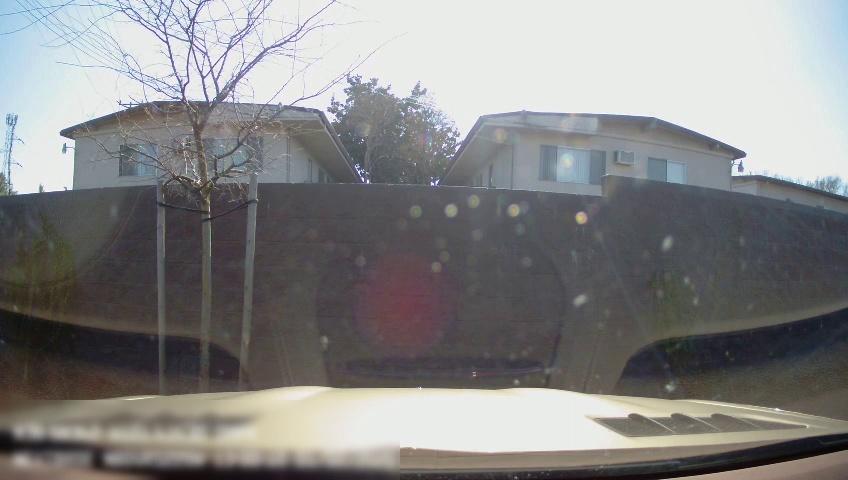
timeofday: Day
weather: Sunny